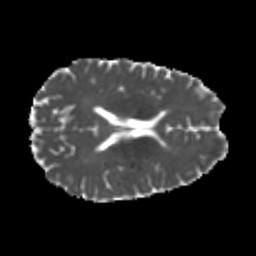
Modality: MD
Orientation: axial
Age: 26
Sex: male
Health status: healthy
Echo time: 0.074 s